Question: On the back of getting <URL> answered, I have a page that looks like this.
'''
<div style="white-space: nowrap;">
<span style="display: inline-block; width: 280px">...</span>
<span style="display: inline-block; width: 280px">...</span>
<span style="display: inline-block; width: 280px">...</span>
<span style="display: inline-block; width: 280px">...</span>
</div>
'''
This page if there are a lot of spans will not wrap and it will keep going horizontally on the page and give me a horizontal scroll bar. Inside each span i have a html table but i am not sure that is important for question.
This works well but i have an issue when one of the spans is really long vertically and the others are short because you have to scroll down vertically to actually see that you have the horizontal scroll bar. I am trying to figure out a way to solve this so the horizontal scroll bar is always visible on the page regardless of how vertically long a particular span section is.
As an example, if you take alook at trello (see screenshot below). If you have a really long section vertically it add a vertical scroll bar JUST on that section, so the whole page doesn't need to be scrolled down.
In my case inside each span is a html table. What is the recommended way of implementing a vertical scroll bar just for that table (and not the whole page)?

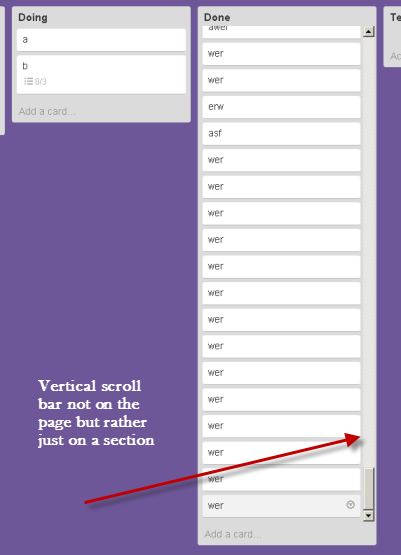
Answer: You need a 'max-height' and 'overflow-y' on the interior elements, and you need to set sizes on the outer elements:
'''
<div class="outer">
<div class="inner">foo</div>
<div class="inner">bar</div>
<div class="inner">whatever</div>
</div>
'''
'''
.outer {
border: 2px solid red;
float:left;
top:0;
bottom:0;
position:absolute;
}
.inner {
max-height:100%;
overflow-y:auto;
border: 2px solid blue;
width:30%;
margin-right:2%;
float:left;
}
'''
<URL>